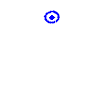
Particle: pion